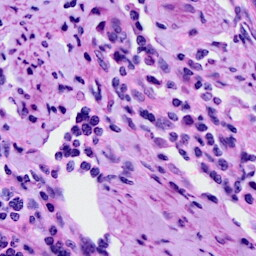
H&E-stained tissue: Cervix